Question: I need to create a couple of UIButtons with various widths programmatically in my app (iOS 6.0 and above).
I want to display the buttons in a "wrap around" style: Starting from the left edge, each button should be positioned next to each other horizontally (in a defined order), and if a button does not fit in the current "line", it should start a new line on the left edge below the previous line.
Note: I don't want a table/grid, since the buttons have different widths, and I want to have one right next to each other.

I could manually calculate the frame of each button in my code, but should I use AutoLayout (with programmatically created NSLayoutConstraints) instead? How exactly would I need to set it up?
EDIT: After reading through Chapter 4 "Intermediate Auto Layout" of <URL> I am not sure whether using pure AutoLayout could implement this "wrap around" functionality I require.
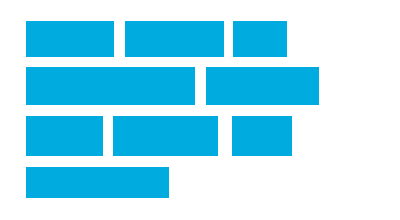
Answer: My current solution looks like this: No AutoLayout, but manually setting the correct constraints for each case (first button, leftmost button in a new line, any other button).
(My guess is that setting the frame for each button directly would result in more readable code than using NSLayoutConstraints, anyway)
'''
NSArray *texts = @[ @"A", @"Short", @"Button", @"Longer Button", @"Very Long Button", @"Short", @"More Button", @"Any Key"];
int indexOfLeftmostButtonOnCurrentLine = 0;
NSMutableArray *buttons = [[NSMutableArray alloc] init];
float runningWidth = 0.0f;
float maxWidth = 300.0f;
float horizontalSpaceBetweenButtons = 10.0f;
float verticalSpaceBetweenButtons = 10.0f;
for (int i=0; i<texts.count; i++) {
UIButton *button = [UIButton buttonWithType:UIButtonTypeRoundedRect];
[button setTitle:[texts objectAtIndex:i] forState:UIControlStateNormal];
[button sizeToFit];
button.translatesAutoresizingMaskIntoConstraints = NO;
[self.view addSubview:button];
// check if first button or button would exceed maxWidth
if ((i == 0) || (runningWidth + button.frame.size.width > maxWidth)) {
// wrap around into next line
runningWidth = button.frame.size.width;
if (i== 0) {
// first button (top left)
// horizontal position: same as previous leftmost button (on line above)
NSLayoutConstraint *horizontalConstraint = [NSLayoutConstraint constraintWithItem:button attribute:NSLayoutAttributeLeft relatedBy:NSLayoutRelationEqual toItem:self.view attribute:NSLayoutAttributeLeft multiplier:1.0f constant:horizontalSpaceBetweenButtons];
[self.view addConstraint:horizontalConstraint];
// vertical position:
NSLayoutConstraint *verticalConstraint = [NSLayoutConstraint constraintWithItem:button attribute:NSLayoutAttributeTop relatedBy:NSLayoutRelationEqual toItem:self.view attribute:NSLayoutAttributeTop multiplier:1.0f constant:verticalSpaceBetweenButtons];
[self.view addConstraint:verticalConstraint];
} else {
// put it in new line
UIButton *previousLeftmostButton = [buttons objectAtIndex:indexOfLeftmostButtonOnCurrentLine];
// horizontal position: same as previous leftmost button (on line above)
NSLayoutConstraint *horizontalConstraint = [NSLayoutConstraint constraintWithItem:button attribute:NSLayoutAttributeLeft relatedBy:NSLayoutRelationEqual toItem:previousLeftmostButton attribute:NSLayoutAttributeLeft multiplier:1.0f constant:0.0f];
[self.view addConstraint:horizontalConstraint];
// vertical position:
NSLayoutConstraint *verticalConstraint = [NSLayoutConstraint constraintWithItem:button attribute:NSLayoutAttributeTop relatedBy:NSLayoutRelationEqual toItem:previousLeftmostButton attribute:NSLayoutAttributeBottom multiplier:1.0f constant:verticalSpaceBetweenButtons];
[self.view addConstraint:verticalConstraint];
indexOfLeftmostButtonOnCurrentLine = i;
}
} else {
// put it right from previous buttom
runningWidth += button.frame.size.width + horizontalSpaceBetweenButtons;
UIButton *previousButton = [buttons objectAtIndex:(i-1)];
// horizontal position: right from previous button
NSLayoutConstraint *horizontalConstraint = [NSLayoutConstraint constraintWithItem:button attribute:NSLayoutAttributeLeft relatedBy:NSLayoutRelationEqual toItem:previousButton attribute:NSLayoutAttributeRight multiplier:1.0f constant:horizontalSpaceBetweenButtons];
[self.view addConstraint:horizontalConstraint];
// vertical position same as previous button
NSLayoutConstraint *verticalConstraint = [NSLayoutConstraint constraintWithItem:button attribute:NSLayoutAttributeTop relatedBy:NSLayoutRelationEqual toItem:previousButton attribute:NSLayoutAttributeTop multiplier:1.0f constant:0.0f];
[self.view addConstraint:verticalConstraint];
}
[buttons addObject:button];
}
'''